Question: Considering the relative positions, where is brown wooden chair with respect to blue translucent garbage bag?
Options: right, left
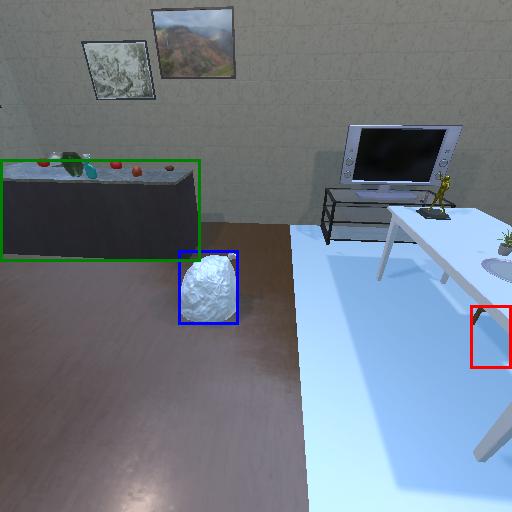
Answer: right